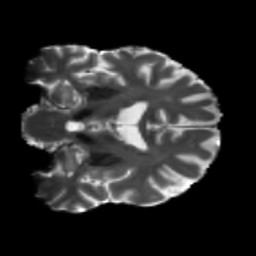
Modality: T2w
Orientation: coronal
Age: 62
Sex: male
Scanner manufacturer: siemens
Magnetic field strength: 3 T
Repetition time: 5.25 s
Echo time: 0.08 s